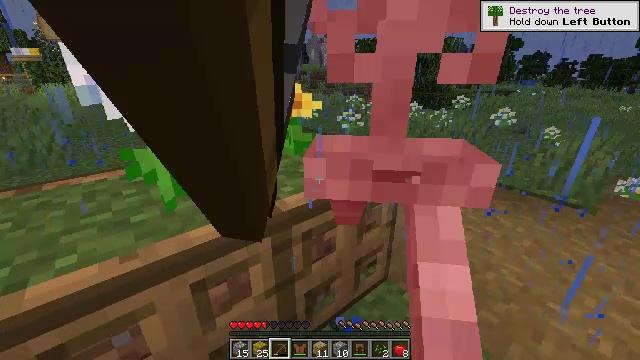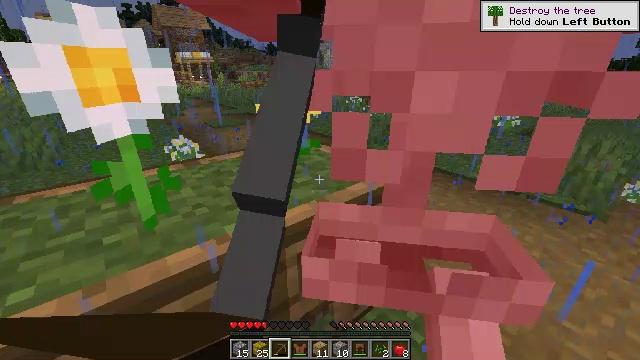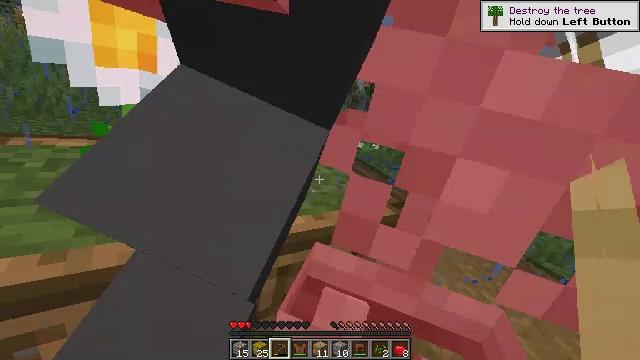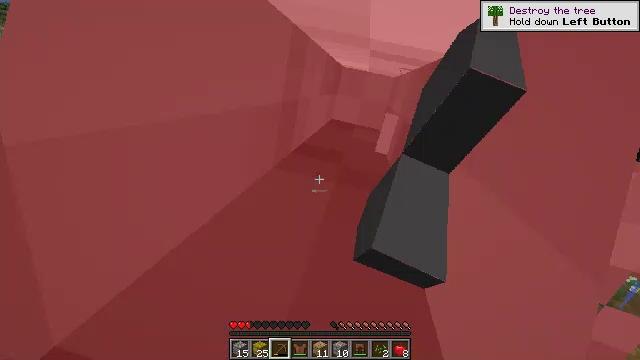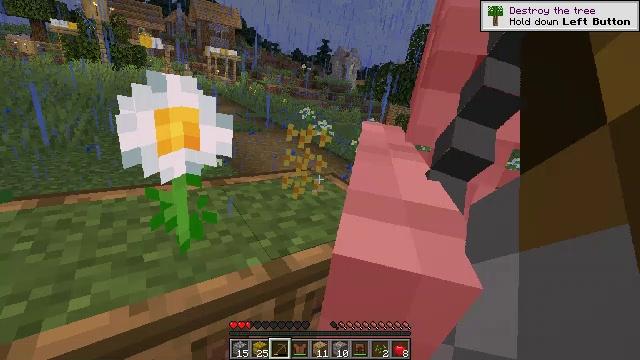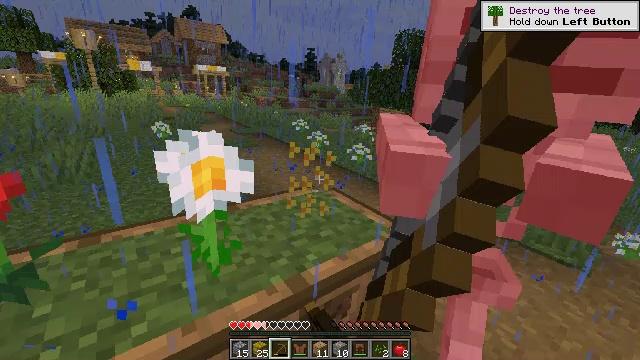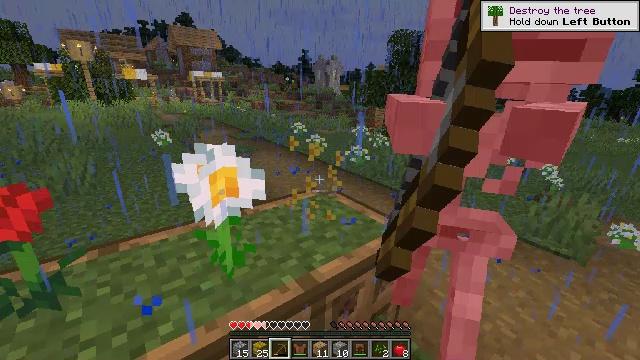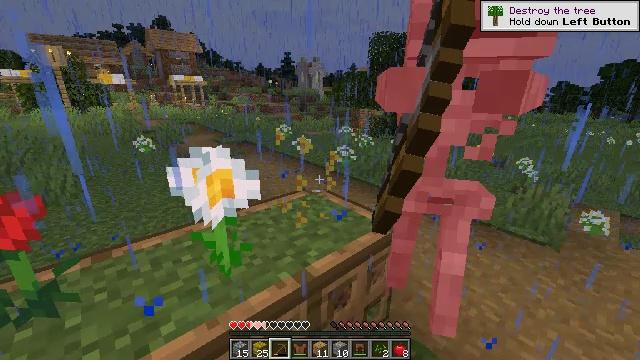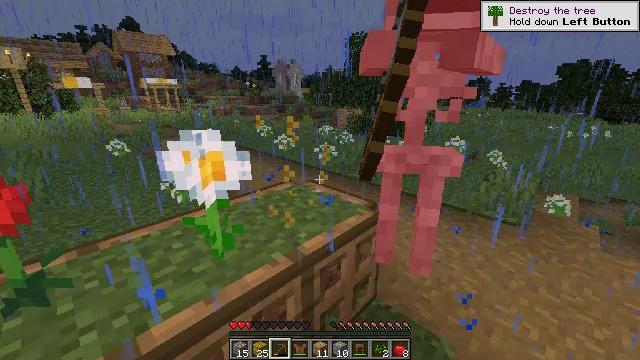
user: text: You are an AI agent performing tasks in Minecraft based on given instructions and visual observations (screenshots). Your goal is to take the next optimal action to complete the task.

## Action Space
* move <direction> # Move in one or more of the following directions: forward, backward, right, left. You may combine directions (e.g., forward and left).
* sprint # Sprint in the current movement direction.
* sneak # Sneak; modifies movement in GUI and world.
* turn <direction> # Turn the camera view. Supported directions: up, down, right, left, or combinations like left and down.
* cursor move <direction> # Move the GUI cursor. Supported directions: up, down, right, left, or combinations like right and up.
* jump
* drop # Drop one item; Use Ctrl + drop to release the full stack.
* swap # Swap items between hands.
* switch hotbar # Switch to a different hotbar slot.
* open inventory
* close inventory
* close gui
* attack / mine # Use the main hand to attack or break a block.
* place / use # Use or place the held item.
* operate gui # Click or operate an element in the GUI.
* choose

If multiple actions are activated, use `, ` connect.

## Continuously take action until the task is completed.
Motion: motion action
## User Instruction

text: Pick up the dandelion.
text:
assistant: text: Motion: move forward, attack / mine
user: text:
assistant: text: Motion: move forward, turn left and up, attack / mine
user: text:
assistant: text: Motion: no_op
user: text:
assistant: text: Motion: attack / mine
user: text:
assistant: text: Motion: turn up, attack / mine
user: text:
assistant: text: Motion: no_op
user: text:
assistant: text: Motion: turn right
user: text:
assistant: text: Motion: turn right
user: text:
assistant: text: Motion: no_op